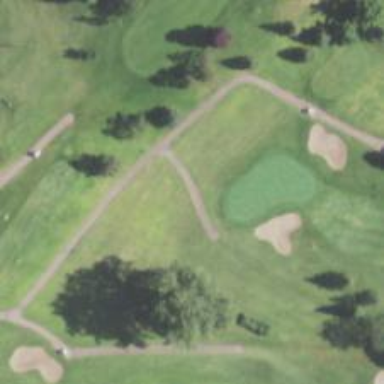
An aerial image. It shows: Path for golf carts.